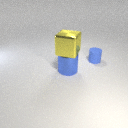
large blue metal cylinder in front of small blue rubber cylinder